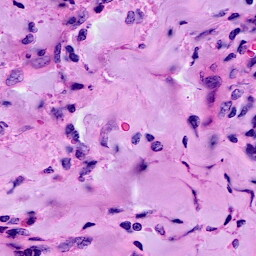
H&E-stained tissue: Breast